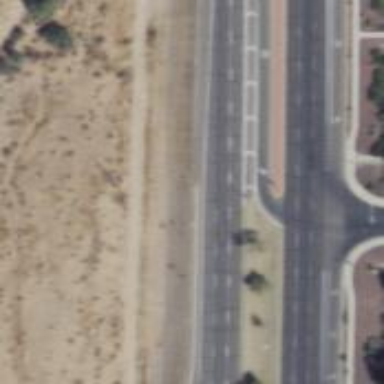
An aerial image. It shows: Primary link highway.